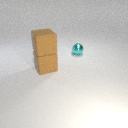
large brown rubber cube above large brown rubber cube